Field crop: tomato
Growth stage: 1
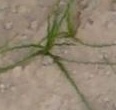
Species: cyperus